Question: I am using sqlite3. My test table contains two rows (see screen dump image), but I can not find the second row using the
> SELECT * FROM test WHERE word="id"
statement. Why can't sqlite find that row?
(I think the problem is that one attribute is also called "id", because I have found that the select statement would work if that attribute where named 'id2' instead.)

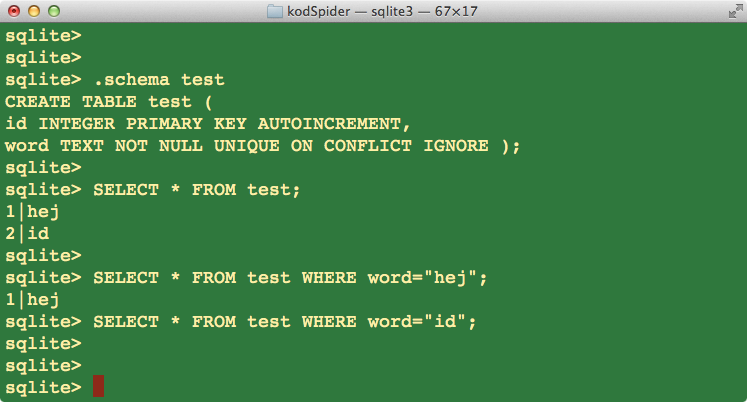
Answer: this is because of the double quotes, using single quotes will have it work fine:
'''
sqlite> create table test ( id integer primary key autoincrement, word text not null unique on conflict ignore );
sqlite> insert into test values (1, 'xxx');
sqlite> insert into test values (2, 'id');
sqlite> select * from test;
1|xxx
2|id
sqlite> select * from test where word = "id";
sqlite> select * from test where word = 'id';
2|id
'''
and this is because 'id' is the name of a column in your current schema, as you can use double quotes around column names, sqlite thinks you're talking about columns, not giving a string. i.e.:
'''
sqlite> insert into test values (3, 3);
sqlite> select * from test where word = "id";
3|3
sqlite> select * from test where word = id;
3|3
'''
if you can use double quotes on columns, it's because spaces are legal in column names:
'''
sqlite> create table test2 ( "foo bar" integer );
sqlite> .schema test2
CREATE TABLE test2 ( "foo bar" integer );
sqlite> insert into test2 values (42);
sqlite> select * from test2;
42
sqlite> select * from test2 where "foo bar" = 42;
42
'''